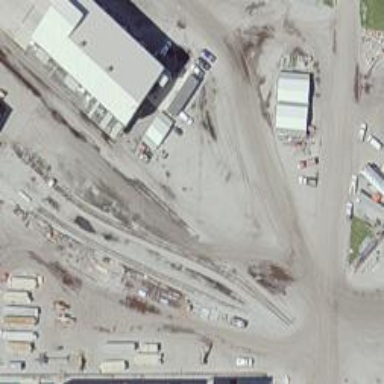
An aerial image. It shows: Rail spur service.